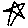
Label: star